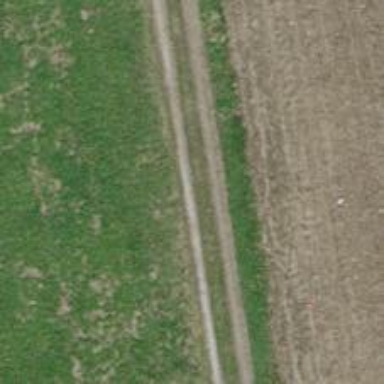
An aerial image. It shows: Unpaved track road.